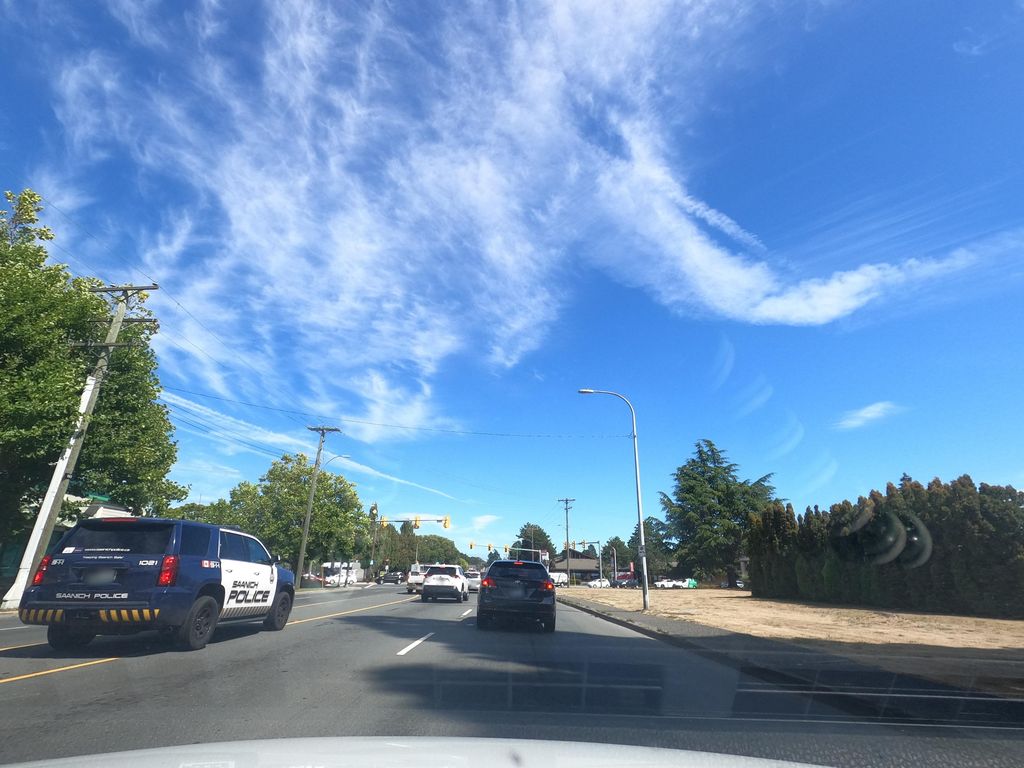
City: victoria